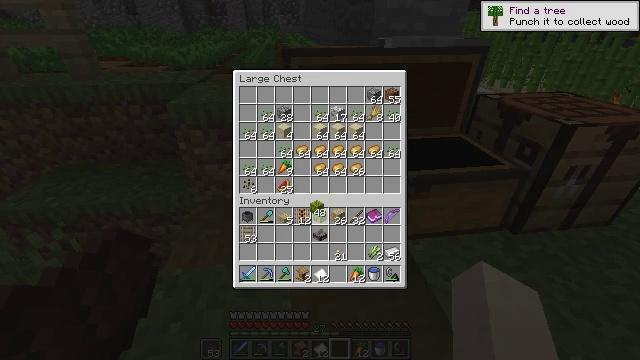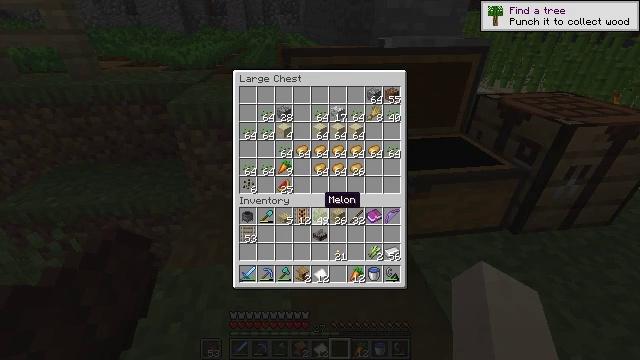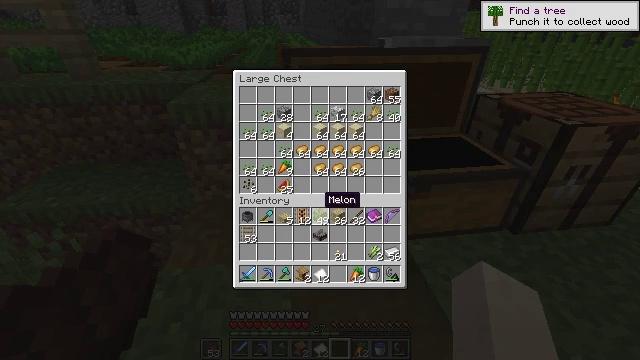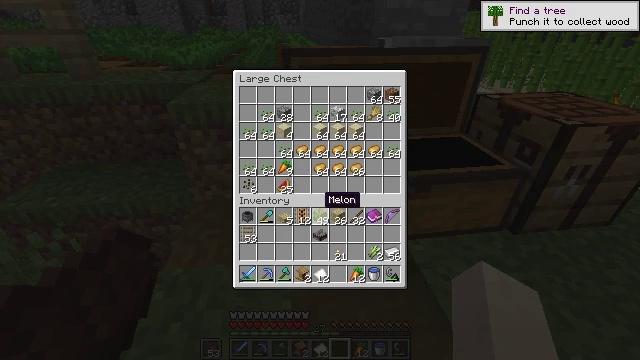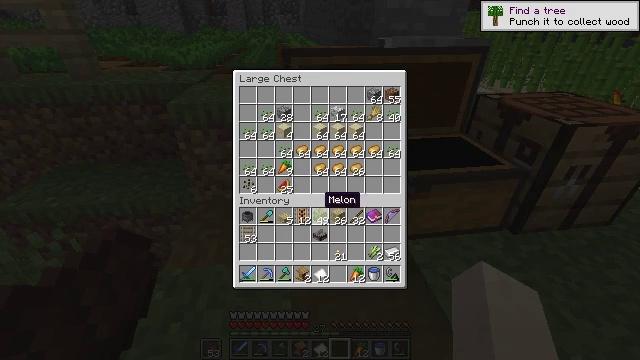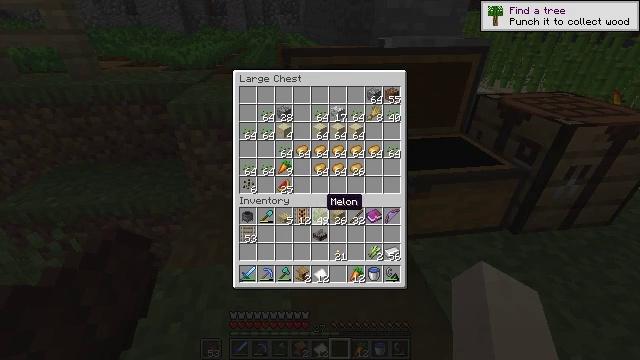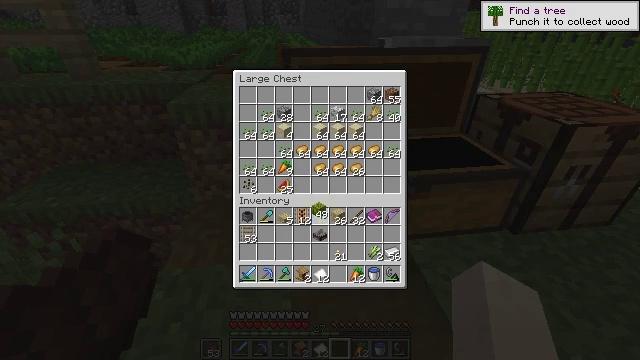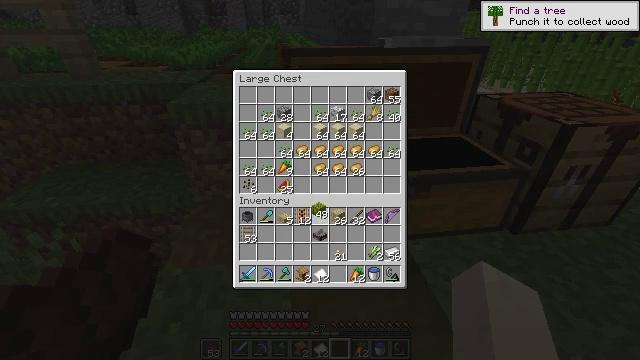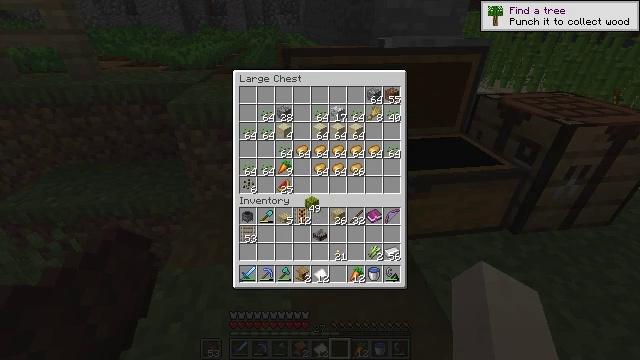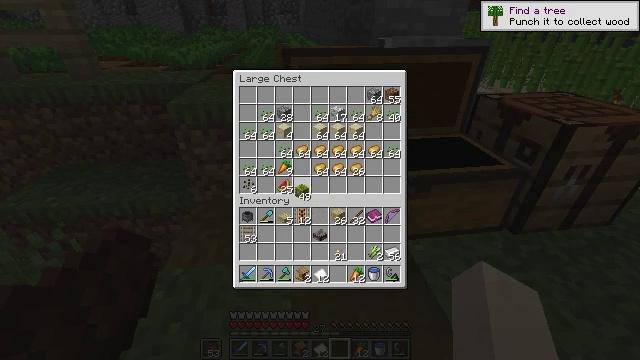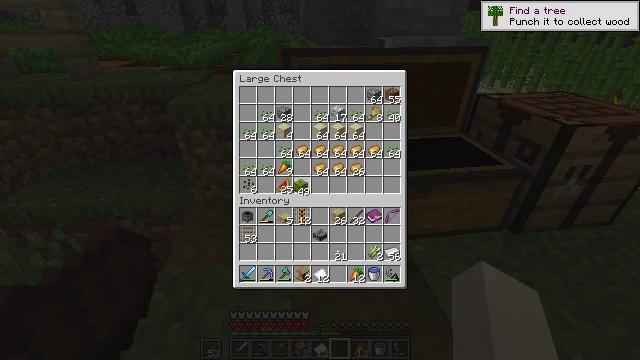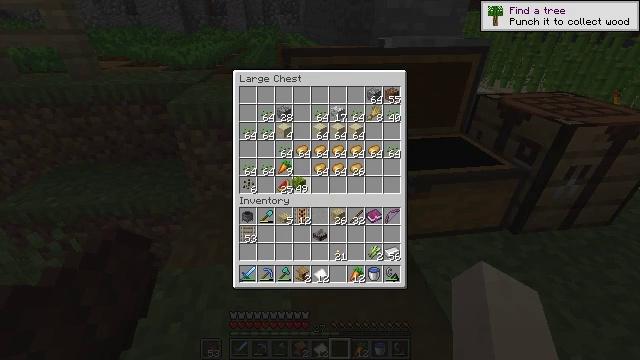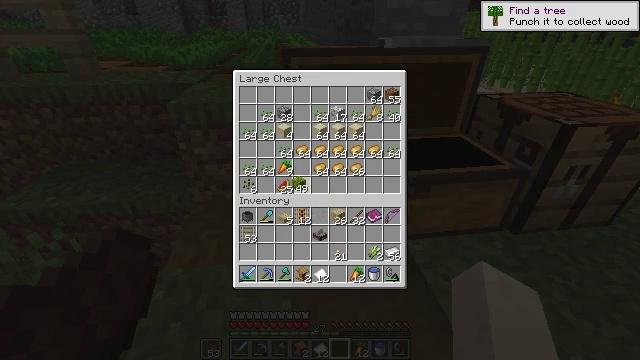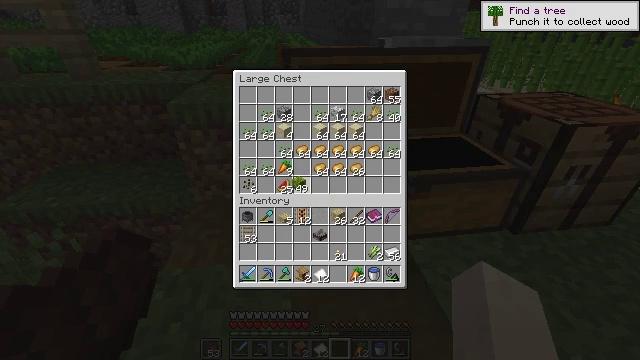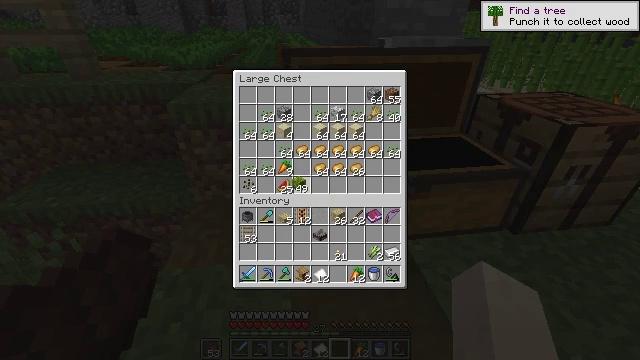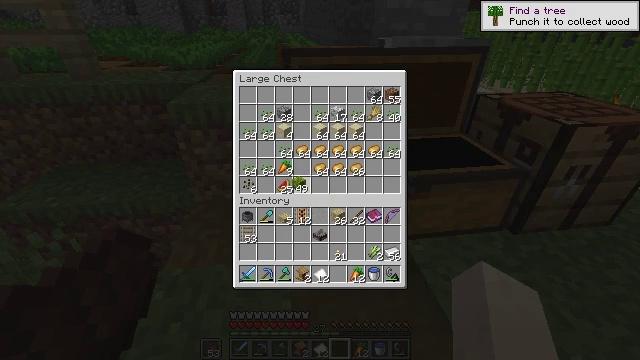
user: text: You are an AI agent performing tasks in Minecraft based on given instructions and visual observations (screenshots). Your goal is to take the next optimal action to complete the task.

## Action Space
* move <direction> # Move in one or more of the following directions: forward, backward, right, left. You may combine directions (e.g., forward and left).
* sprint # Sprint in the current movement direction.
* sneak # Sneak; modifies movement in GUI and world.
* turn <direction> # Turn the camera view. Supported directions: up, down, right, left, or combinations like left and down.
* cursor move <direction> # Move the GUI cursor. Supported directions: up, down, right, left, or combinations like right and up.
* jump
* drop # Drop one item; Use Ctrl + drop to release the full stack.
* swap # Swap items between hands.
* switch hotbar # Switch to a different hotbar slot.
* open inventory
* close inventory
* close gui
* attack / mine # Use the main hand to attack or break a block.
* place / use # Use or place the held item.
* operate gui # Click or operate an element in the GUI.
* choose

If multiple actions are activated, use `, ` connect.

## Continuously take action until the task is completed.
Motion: motion action
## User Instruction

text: Use right equipment to gather melon.
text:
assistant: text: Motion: no_op
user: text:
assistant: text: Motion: no_op
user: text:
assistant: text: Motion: no_op
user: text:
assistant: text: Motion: no_op
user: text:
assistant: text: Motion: no_op
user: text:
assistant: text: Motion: attack / mine
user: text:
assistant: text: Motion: attack / mine
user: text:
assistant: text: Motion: turn left
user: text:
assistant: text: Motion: turn left and up
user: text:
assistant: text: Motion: no_op
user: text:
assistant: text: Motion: no_op
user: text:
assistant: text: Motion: no_op
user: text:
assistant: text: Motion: attack / mine
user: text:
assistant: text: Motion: attack / mine
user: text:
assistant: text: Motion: attack / mine
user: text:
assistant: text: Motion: no_op
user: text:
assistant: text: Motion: no_op
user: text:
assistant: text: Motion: no_op
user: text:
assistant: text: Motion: no_op
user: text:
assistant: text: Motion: no_op
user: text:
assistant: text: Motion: no_op
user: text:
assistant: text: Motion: turn left
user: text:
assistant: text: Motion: turn left and up
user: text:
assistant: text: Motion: turn left and up
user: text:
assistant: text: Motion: no_op
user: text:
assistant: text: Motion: no_op
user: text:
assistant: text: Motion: move forward
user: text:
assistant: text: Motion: move forward, sprint
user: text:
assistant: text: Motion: move forward, sprint
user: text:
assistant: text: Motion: move forward, sprint